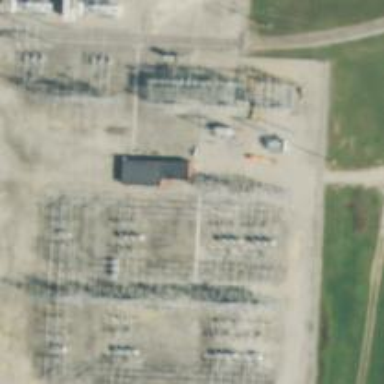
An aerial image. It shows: Switch for power supply.